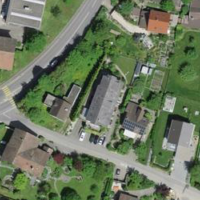
EUNIS habitat code: 54
Species observed at this site:
Spiraea japonica
Tanacetum parthenium